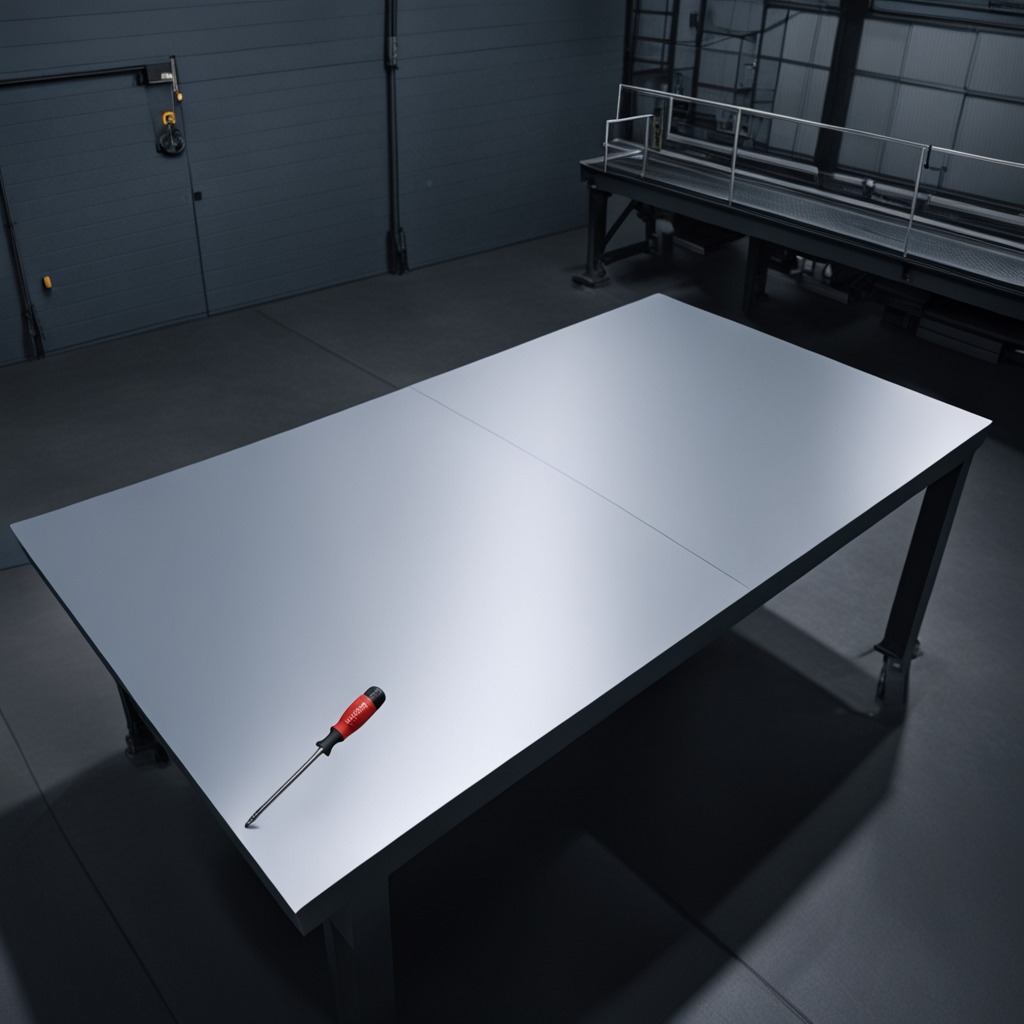
A screwdriver is lying on the tabletop.